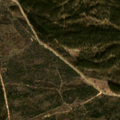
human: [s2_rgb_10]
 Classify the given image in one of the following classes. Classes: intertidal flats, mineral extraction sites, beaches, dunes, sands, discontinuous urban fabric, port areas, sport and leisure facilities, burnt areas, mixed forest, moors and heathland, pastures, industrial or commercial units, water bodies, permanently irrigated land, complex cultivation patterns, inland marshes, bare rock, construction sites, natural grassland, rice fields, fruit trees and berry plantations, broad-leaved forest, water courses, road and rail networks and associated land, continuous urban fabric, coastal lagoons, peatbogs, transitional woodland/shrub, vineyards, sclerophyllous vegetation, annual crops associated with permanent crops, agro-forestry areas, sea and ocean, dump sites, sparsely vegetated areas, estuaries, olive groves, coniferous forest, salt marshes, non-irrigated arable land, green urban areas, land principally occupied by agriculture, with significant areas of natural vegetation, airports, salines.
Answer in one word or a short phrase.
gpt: broad-leaved forest, transitional woodland/shrub